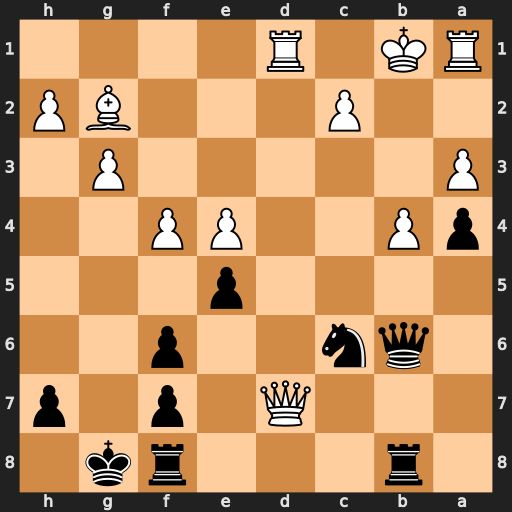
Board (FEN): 1r3rk1/3Q1p1p/1qn2p2/4p3/pP2PP2/P5P1/2P3BP/RK1R4
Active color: b
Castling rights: -
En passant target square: -
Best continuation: Nxb4 axb4 Qxb4+